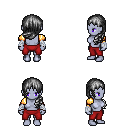
a pixel art fantasy rpg character, female body template, dark elf, purple skin, gold arm armor, red pants, gray left-swept hairstyle, white cloth bandages, four views (front, back, left, right), 2x2 character sprite sheet, small pixel art, hard edges, no anti-aliasing